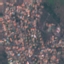
Land use / land cover class: Residential